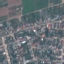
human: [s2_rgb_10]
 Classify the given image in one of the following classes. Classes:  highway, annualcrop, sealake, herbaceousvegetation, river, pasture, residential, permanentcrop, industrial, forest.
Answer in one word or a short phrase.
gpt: Residential